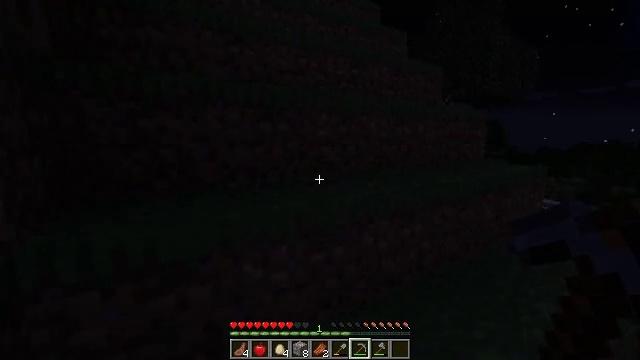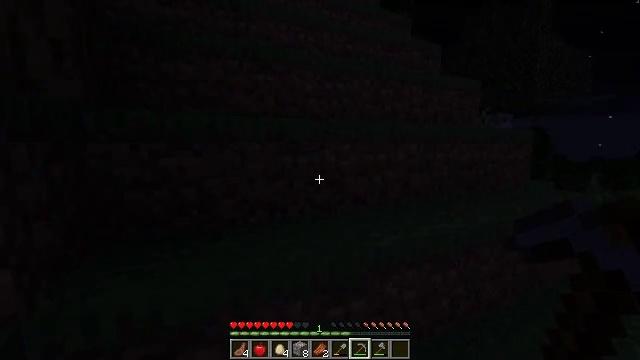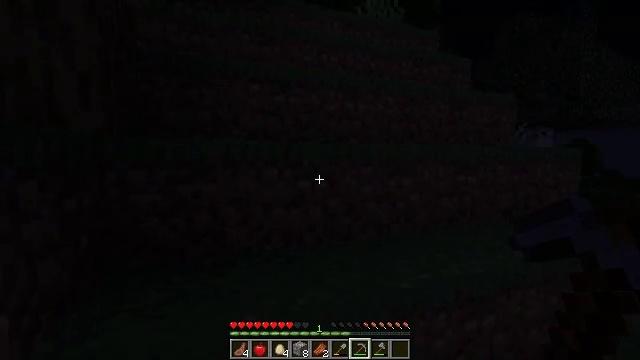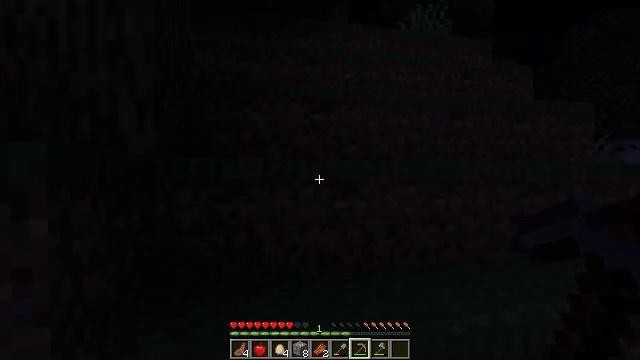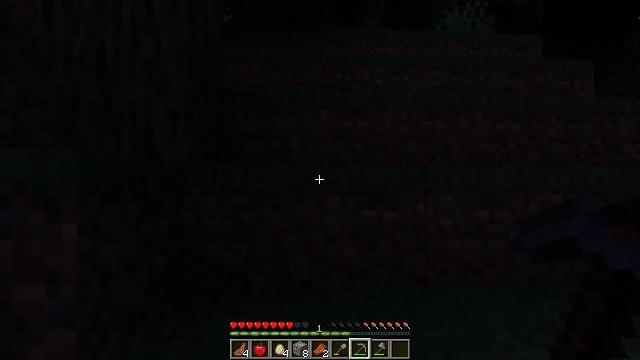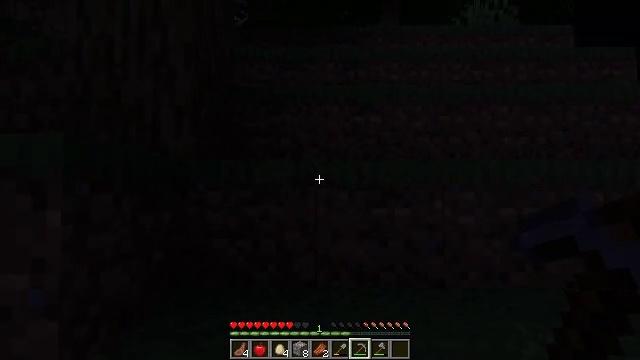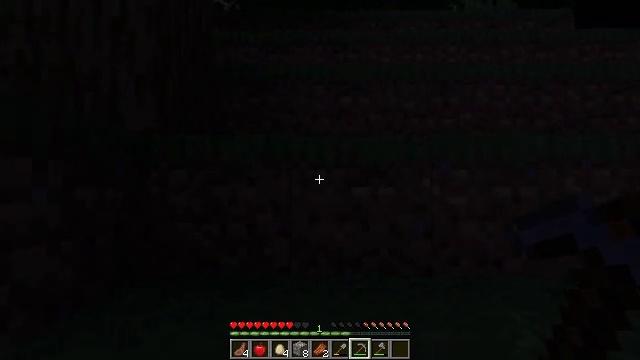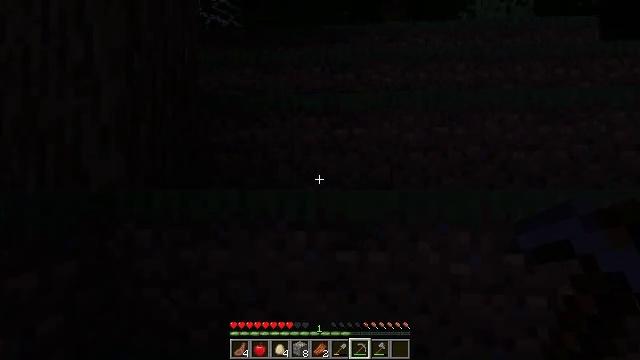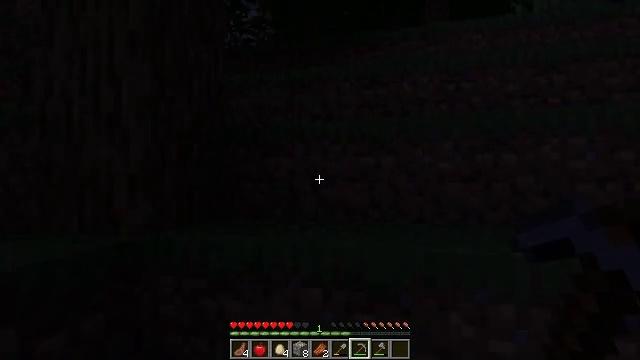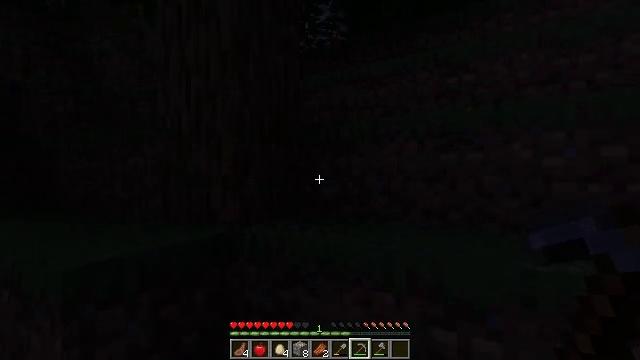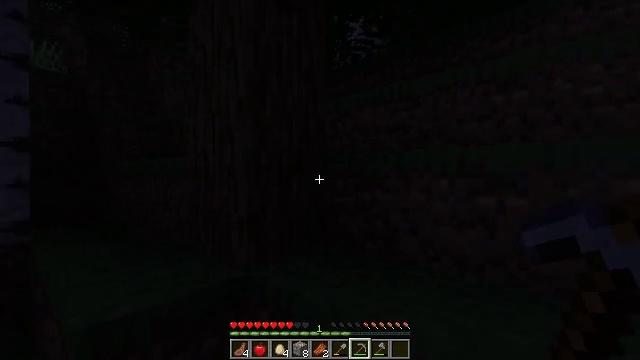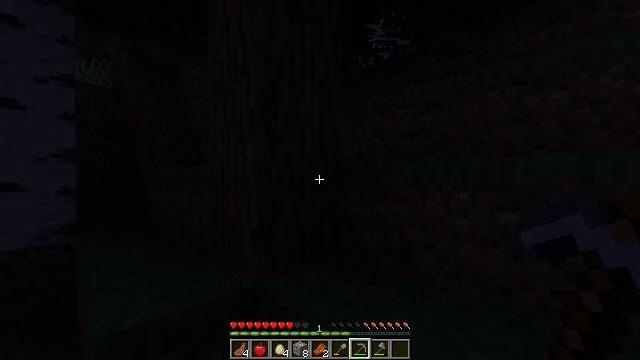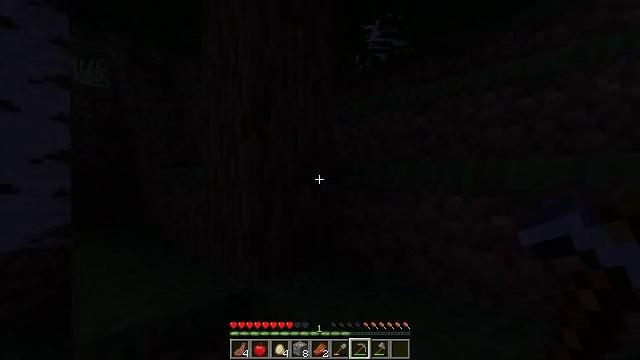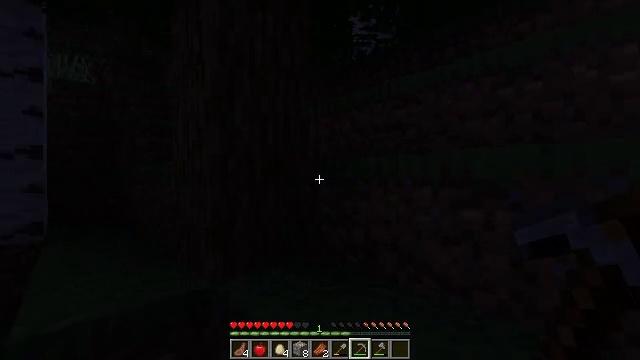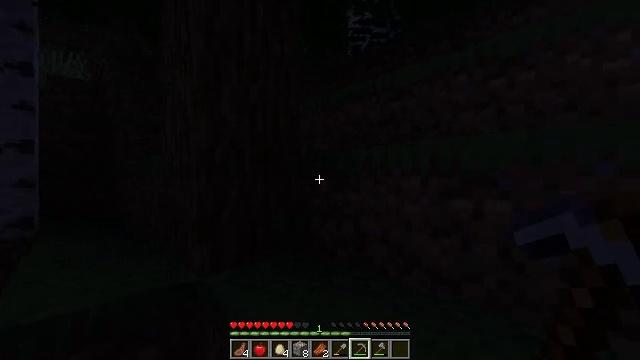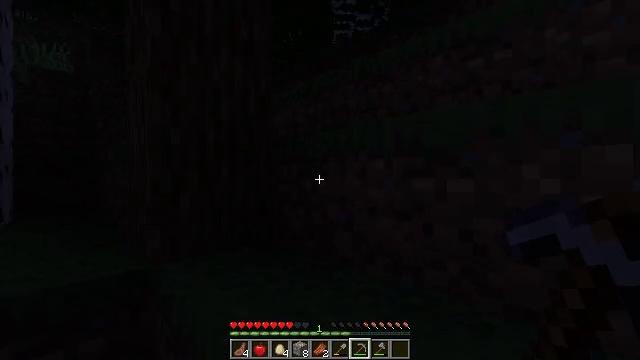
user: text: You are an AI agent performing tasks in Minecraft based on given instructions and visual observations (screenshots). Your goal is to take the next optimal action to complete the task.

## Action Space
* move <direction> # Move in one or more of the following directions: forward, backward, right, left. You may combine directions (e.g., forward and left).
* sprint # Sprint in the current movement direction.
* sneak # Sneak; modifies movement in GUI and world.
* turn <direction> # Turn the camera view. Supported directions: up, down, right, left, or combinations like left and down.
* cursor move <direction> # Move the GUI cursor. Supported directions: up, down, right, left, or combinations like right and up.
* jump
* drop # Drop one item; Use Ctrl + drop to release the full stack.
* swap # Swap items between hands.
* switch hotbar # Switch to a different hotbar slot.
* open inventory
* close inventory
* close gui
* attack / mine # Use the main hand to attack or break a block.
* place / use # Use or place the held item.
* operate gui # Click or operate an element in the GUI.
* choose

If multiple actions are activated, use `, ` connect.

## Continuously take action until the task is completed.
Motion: motion action
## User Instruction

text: Harvest birch leaves for decorations.
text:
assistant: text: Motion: move forward, turn left and up, jump
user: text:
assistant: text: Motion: move forward, turn left and up
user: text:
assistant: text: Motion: move forward, turn left and up
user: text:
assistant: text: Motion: move forward and move right, turn left and up
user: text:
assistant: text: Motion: move forward and move right, turn left and up
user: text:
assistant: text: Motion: move forward and move right
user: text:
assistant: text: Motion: move forward and move right, turn left, jump
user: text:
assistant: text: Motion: move forward and move right, turn left, jump
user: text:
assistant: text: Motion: move forward and move right, turn left and down, jump
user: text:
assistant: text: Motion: move forward and move right, turn left, jump
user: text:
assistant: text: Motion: move forward and move right, turn left, jump
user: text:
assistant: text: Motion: move forward and move right, jump
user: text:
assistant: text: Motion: move forward and move right, jump
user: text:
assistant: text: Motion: move forward and move right
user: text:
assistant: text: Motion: move forward and move right
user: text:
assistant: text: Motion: move forward and move right
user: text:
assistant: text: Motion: move forward and move right, jump
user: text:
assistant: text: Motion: move forward and move right, turn left, jump
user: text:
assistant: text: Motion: move forward and move right, jump
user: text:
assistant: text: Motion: move forward and move right, jump
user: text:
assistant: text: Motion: move forward and move right
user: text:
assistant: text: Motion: move forward and move right, turn left and up
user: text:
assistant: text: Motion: move forward and move right, turn left
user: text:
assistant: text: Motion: move forward and move right
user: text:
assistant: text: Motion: move forward
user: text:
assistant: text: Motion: move forward
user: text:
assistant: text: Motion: move forward and move right
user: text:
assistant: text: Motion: move forward and move right
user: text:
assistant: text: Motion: move forward and move right, turn left and down, jump
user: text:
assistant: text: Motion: move forward, turn left and down, jump